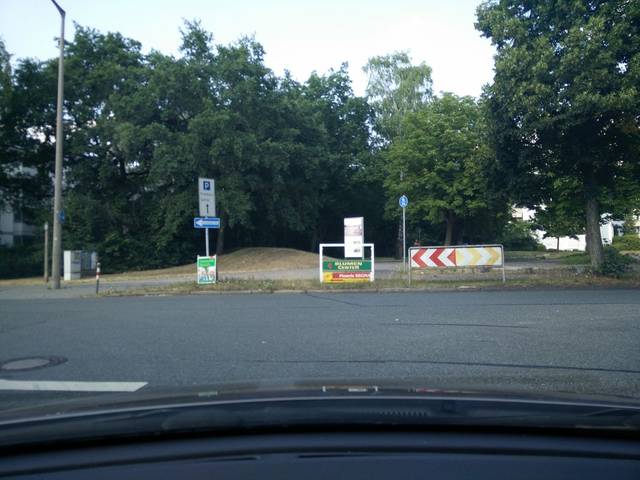
Region: Germany
Coordinates: 49.401, 11.139